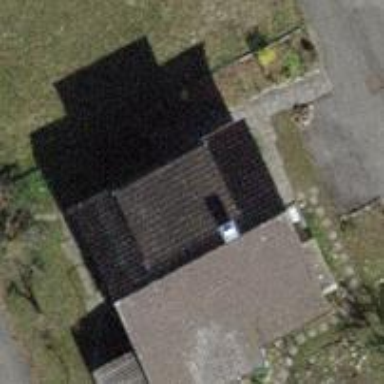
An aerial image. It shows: Building with tile roof.